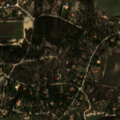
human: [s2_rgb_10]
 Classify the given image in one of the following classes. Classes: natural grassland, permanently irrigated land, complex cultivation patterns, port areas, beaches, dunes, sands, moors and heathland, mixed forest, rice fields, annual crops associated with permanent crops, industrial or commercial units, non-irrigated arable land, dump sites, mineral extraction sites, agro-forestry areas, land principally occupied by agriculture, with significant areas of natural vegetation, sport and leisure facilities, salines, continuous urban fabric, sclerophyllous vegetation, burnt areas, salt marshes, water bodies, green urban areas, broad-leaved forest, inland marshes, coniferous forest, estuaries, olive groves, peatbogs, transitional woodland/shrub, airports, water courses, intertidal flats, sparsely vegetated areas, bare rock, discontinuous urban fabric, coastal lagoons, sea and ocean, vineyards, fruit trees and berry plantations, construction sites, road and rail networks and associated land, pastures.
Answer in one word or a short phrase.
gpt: discontinuous urban fabric, sport and leisure facilities, pastures, mixed forest